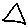
Label: triangle